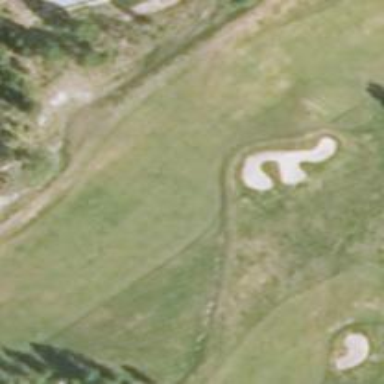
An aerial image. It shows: View of golf hole.